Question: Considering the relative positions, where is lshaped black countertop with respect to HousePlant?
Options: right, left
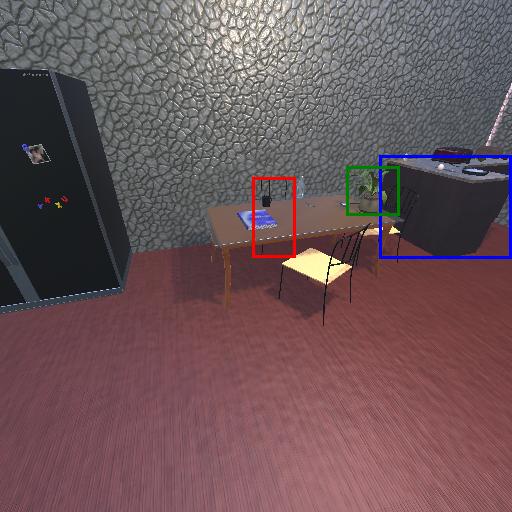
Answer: right